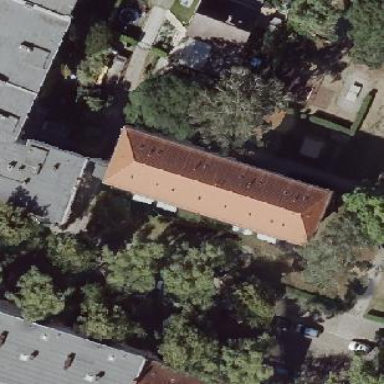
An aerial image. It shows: Hipped-roof building with apartments.